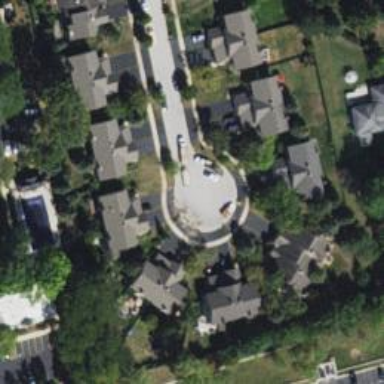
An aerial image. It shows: Residential road with asphalt surface and separate sidewalk.